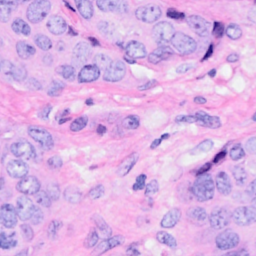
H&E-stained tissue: Breast